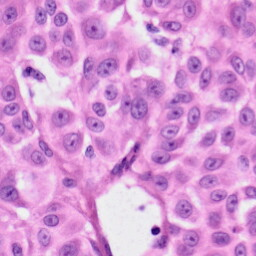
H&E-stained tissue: Skin